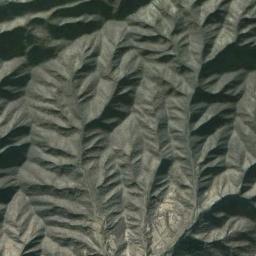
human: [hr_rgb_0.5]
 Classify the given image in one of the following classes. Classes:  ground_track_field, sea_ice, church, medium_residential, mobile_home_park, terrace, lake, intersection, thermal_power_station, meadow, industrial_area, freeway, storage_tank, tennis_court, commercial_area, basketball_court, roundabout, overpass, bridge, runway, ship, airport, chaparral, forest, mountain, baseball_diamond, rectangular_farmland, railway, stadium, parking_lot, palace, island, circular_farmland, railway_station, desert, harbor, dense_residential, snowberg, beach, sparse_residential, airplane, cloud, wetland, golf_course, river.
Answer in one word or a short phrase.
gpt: mountain